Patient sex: M
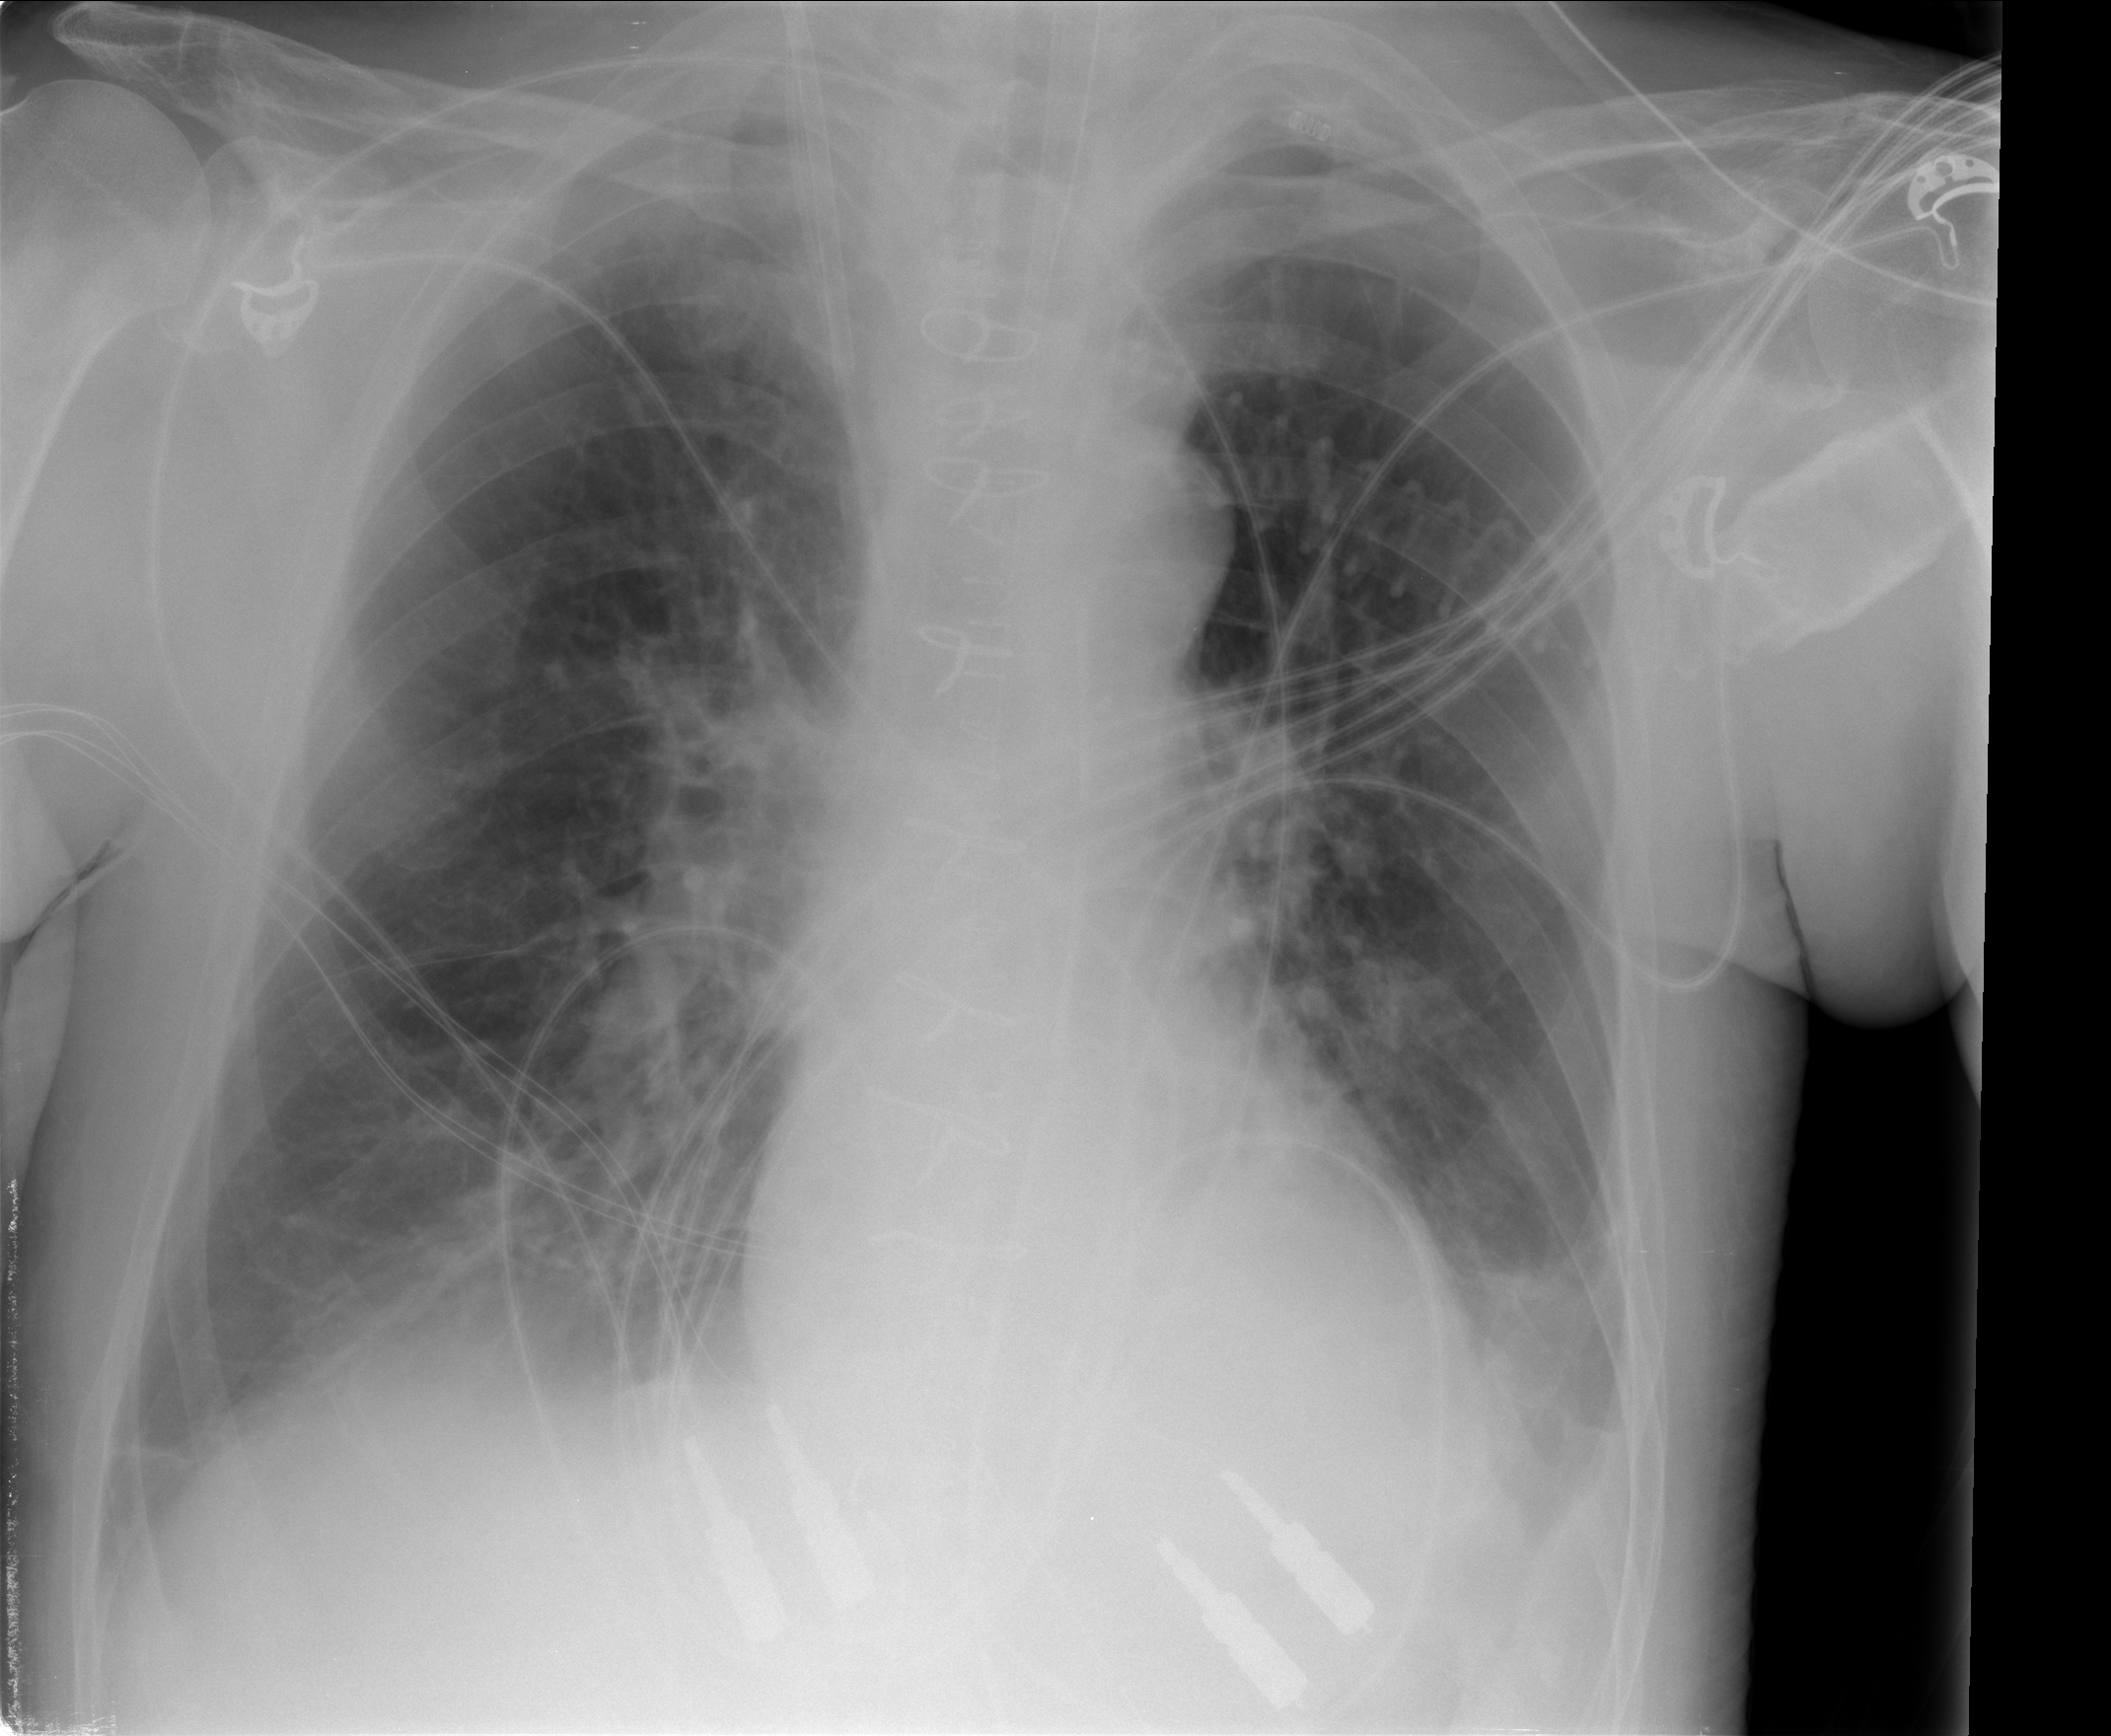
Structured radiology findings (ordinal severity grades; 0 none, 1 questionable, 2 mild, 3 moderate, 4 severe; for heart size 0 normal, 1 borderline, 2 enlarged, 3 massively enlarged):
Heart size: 0
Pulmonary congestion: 1
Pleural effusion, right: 0
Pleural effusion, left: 1
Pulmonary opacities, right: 1
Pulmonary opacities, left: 1
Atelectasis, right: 1
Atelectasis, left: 1